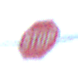
Verkehrszeichen: Stop
Umgebung: Outdoor, Urban
Tageszeit: MorningAfternoon
Wetter: Overcast
Licht: Natural
Jahreszeit: NotSpecified
Kontrast: LowContrast